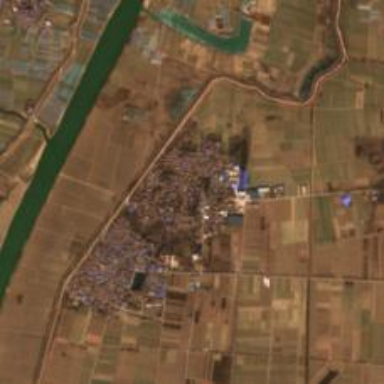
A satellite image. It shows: Village.